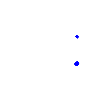
Particle: electron